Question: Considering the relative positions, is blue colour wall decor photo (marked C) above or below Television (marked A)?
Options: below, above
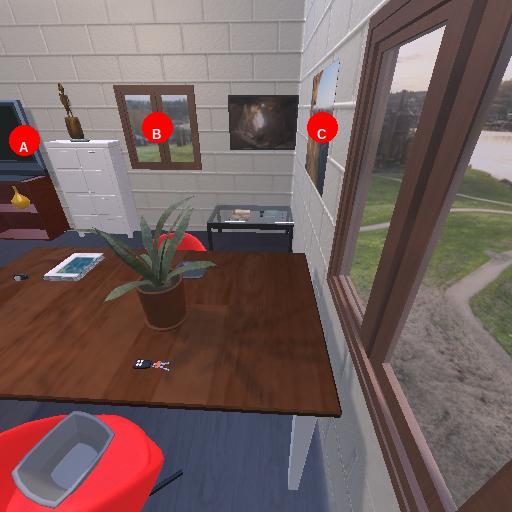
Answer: below